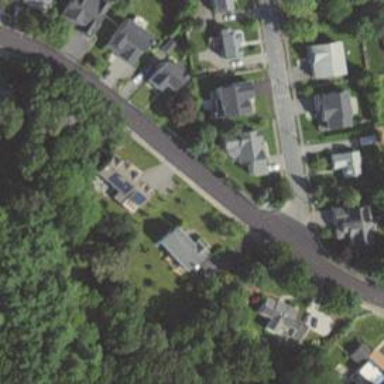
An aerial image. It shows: Tertiary road with asphalt surface surrounded by residential buildings.